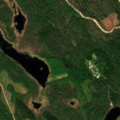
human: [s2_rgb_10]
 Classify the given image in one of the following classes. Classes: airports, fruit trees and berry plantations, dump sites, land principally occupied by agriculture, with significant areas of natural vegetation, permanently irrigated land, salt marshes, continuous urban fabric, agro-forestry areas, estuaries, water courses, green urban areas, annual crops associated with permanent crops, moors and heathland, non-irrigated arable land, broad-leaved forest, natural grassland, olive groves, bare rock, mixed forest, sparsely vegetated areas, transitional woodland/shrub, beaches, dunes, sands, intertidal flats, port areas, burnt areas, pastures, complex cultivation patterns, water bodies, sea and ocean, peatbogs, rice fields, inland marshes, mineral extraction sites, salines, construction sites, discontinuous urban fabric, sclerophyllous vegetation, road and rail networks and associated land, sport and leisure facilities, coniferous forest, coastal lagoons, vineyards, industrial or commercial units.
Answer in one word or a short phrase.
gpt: coniferous forest, mixed forest